Question: I have created a 'privatekey.key' during SSL creation for 'CSR certificate' creation for getting 'SSL certificate'. I have purchased the certificate and configured 'SSL' in my 'Apache server', after that when I restart the server it stops working, for make it working I have used the following command as follows:
'''
C:\Apache24in> openssl rsa -in privatekey.key -out privatekey.key
'''
After that when I restarted my Apache it is working fine. But now it is showing me that '128 bit encryption', but I had created the key for 2048 bit encryption. How can I make it '2048 bit encryption'?
Please check the following image:

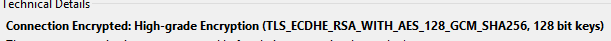
Answer: You have got to be aware that SSL/TLS uses hybrid encryption: During the handshake it uses asymmetric encrytpion like RSA to exchange a key for some symmetric encryption-algorithm like AES that is then used to encrypt the traffic. The reason is that asymmetric encrpytion is rather slow compared to symmetric algos, so you use those on the bulk data to get better performance and reduce server-load.
Also take care that asymmetric algorithms require significantly longer keys for the same "strength". While 256-bit AES might sound less secure than 4096-bit RSA they might actually be quite similar from the offered protection.
So while you are using 2048-bit RSA for the key-exchange, 128-bit-AES is used to encrypt the payload.
P.S.: the cipher used during the session is negotiated between client and server from a list of ciphers each support during the SSL-handshake.